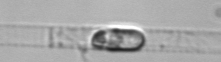
Label: Dactyliosolen_blavyanus